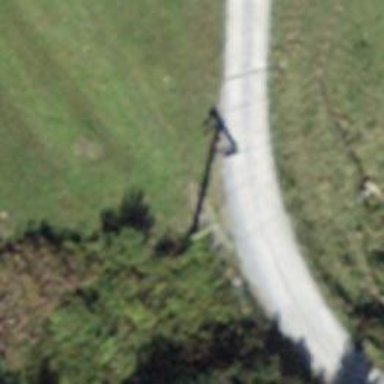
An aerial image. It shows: Pylon used for aerialway.